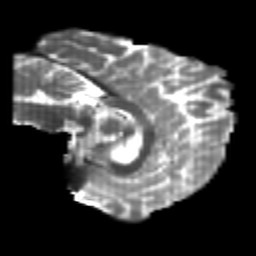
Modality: T2w
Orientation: sagittal
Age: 21
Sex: female
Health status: healthy
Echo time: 0.074 s